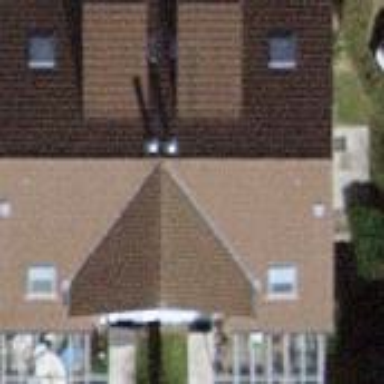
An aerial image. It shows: Semi-detached house with gabled roof.